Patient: sex F, age 57
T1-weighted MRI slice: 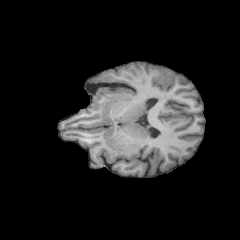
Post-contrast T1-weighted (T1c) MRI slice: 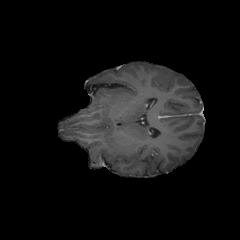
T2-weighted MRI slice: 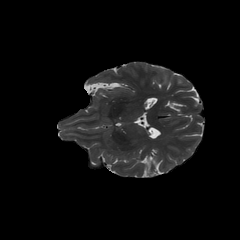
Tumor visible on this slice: no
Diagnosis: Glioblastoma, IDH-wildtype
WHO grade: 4